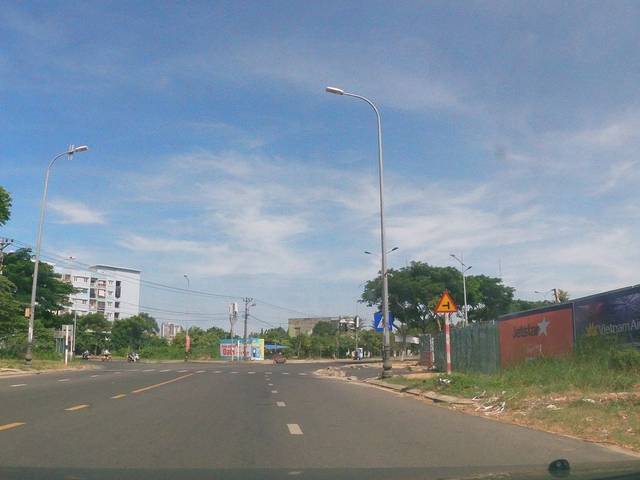
Region: Vietnam
Coordinates: 16.089, 108.229